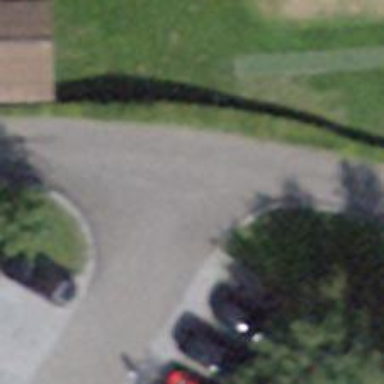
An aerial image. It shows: Parking aisle designated as service road.